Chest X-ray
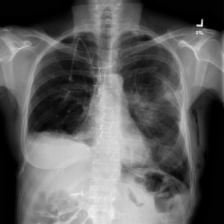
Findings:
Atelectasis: negative
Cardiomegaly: negative
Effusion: negative
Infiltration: negative
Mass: negative
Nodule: negative
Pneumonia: negative
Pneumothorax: positive
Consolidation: negative
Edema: negative
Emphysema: positive
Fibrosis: negative
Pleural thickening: negative
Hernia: negative